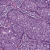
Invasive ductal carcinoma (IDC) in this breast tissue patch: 0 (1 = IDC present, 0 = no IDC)